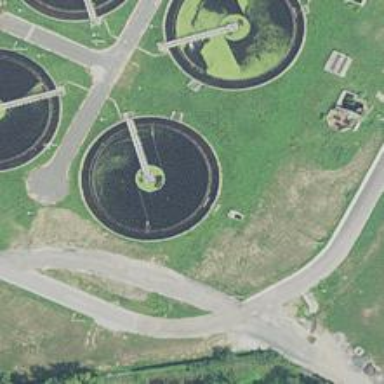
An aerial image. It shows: Body of wastewater.